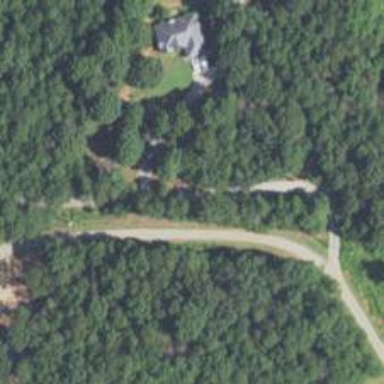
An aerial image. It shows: Driveway.